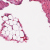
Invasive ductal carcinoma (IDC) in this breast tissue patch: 0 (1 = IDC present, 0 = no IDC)